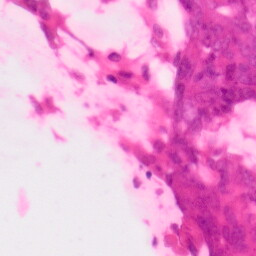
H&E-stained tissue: Colon